Question: I'm looking to make a background, like the image I've attached, I know its not exactly a triangle but it was the best word I could think of. I don't want to use an image for the background for responsive reasons, but is there a way to create something like that image?

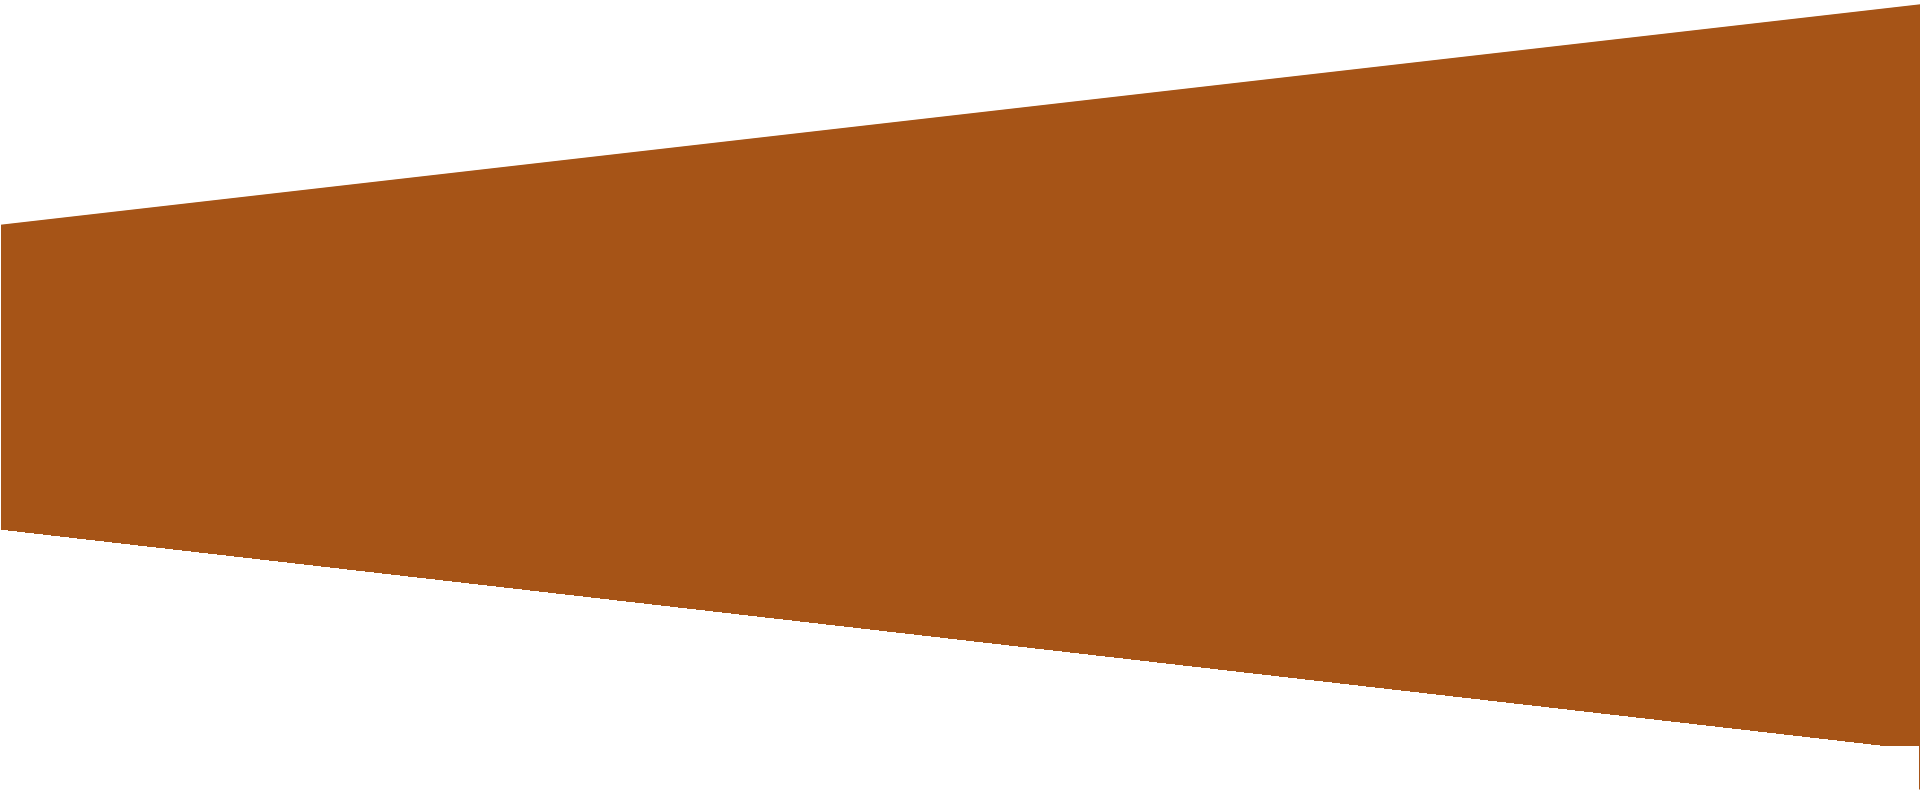
Answer: You may use 'linear-gradient' and 'background-size':
'''
div {
padding:7.5% 1em;
margin:-2.5% 1em;
background:linear-gradient(178deg , transparent 30%, #A65417 31%) top left no-repeat,
linear-gradient(2deg, transparent 30%, #A65417 31%) bottom left no-repeat;
background-size: 100% 51%;
}
div:nth-child(even) {
background:linear-gradient(-178deg , transparent 30%, #A65417 31%) top left no-repeat,
linear-gradient(-2deg, transparent 30%, #A65417 31%) bottom left no-repeat;
background-size: 100% 51%;
}
html {/* see transparency */
background:linear-gradient(30deg,gray,purple,yellow,lime,tomato);
padding:5% 0
}
'''
'''
<div> Please see snippet in fullpage mode & resize window</div>
<div> Please see snippet in fullpage mode & resize window</div>
<div> Please see snippet in fullpage mode & resize window</div>
<div> Please see snippet in fullpage mode & resize window</div>
<div> Please see snippet in fullpage mode & resize window</div>
'''